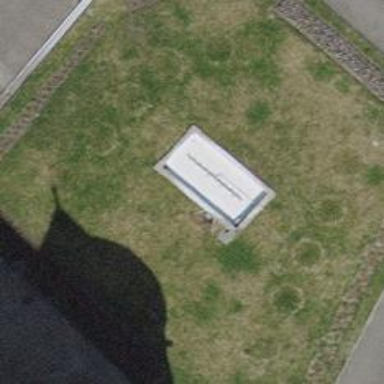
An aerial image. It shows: Fountain.